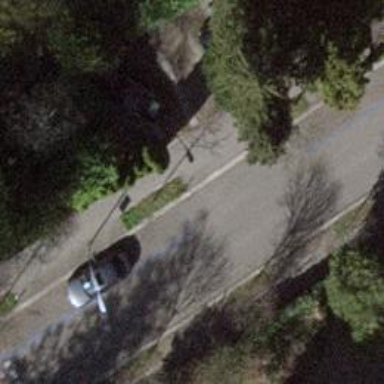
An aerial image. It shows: Tree-lined avenue.